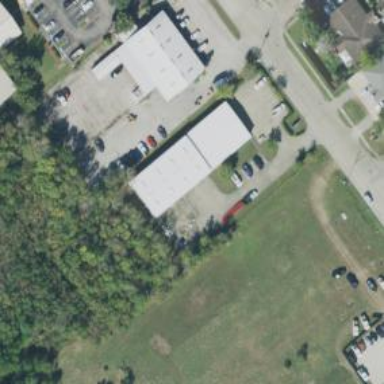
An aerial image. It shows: Commercial building.